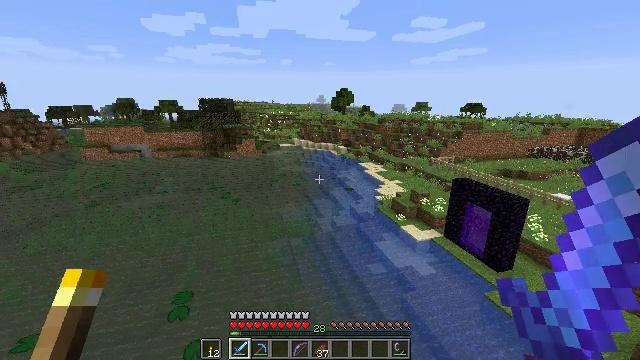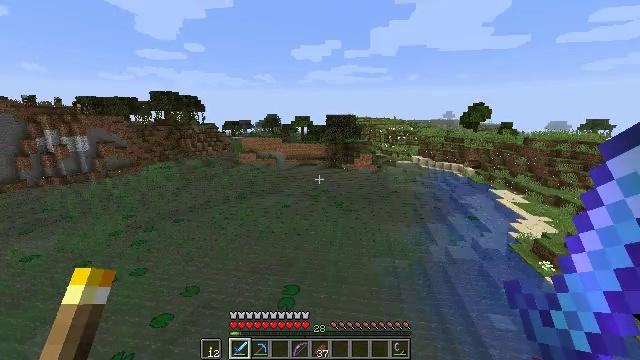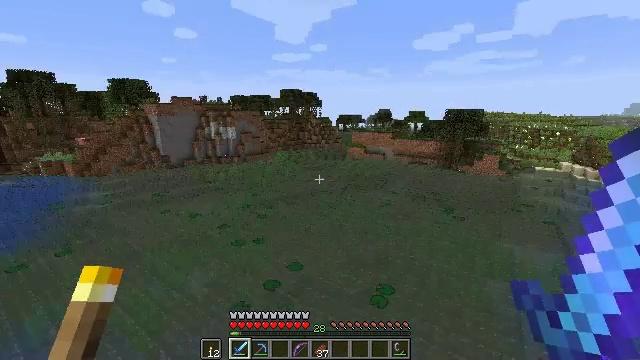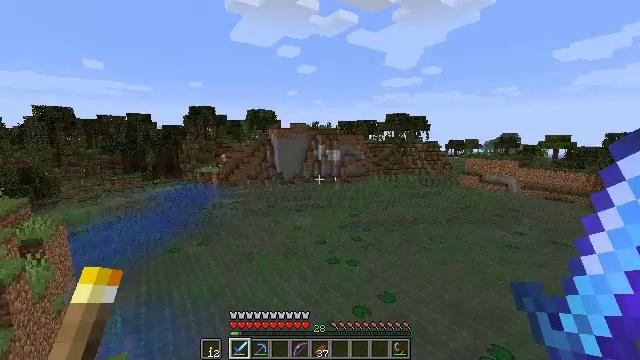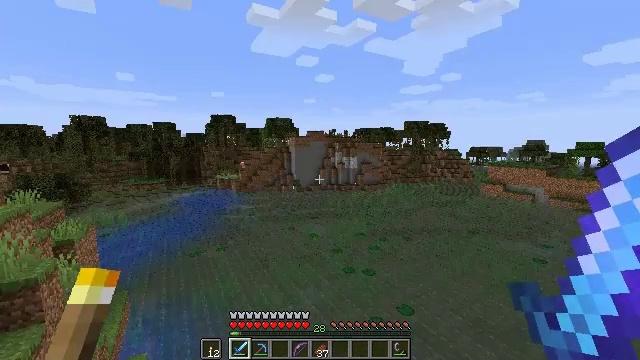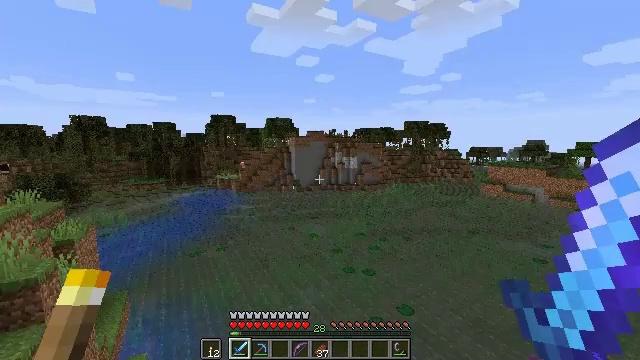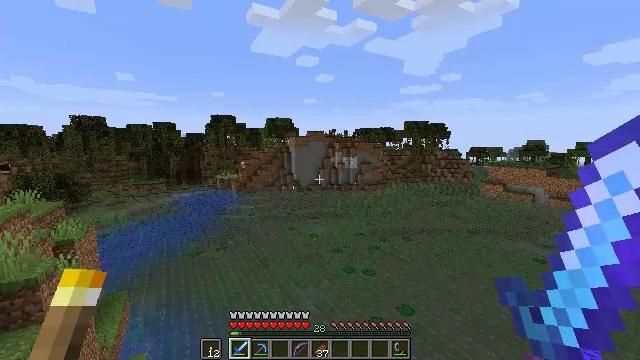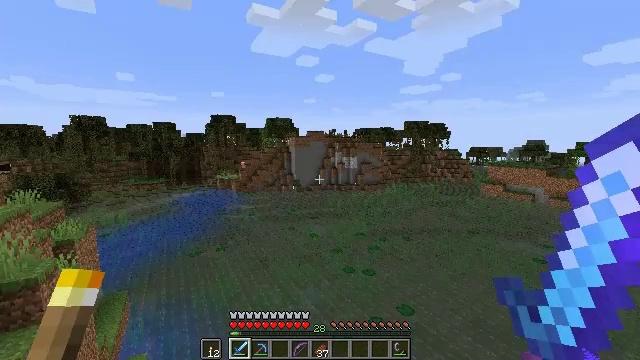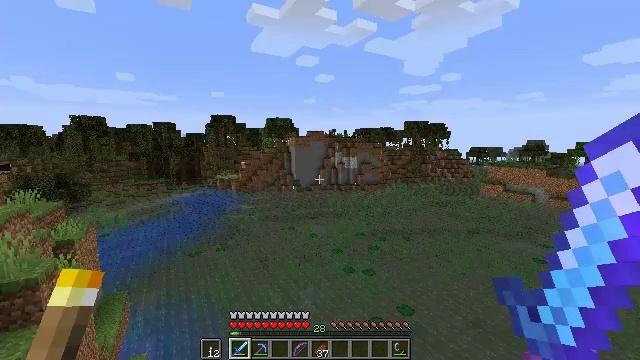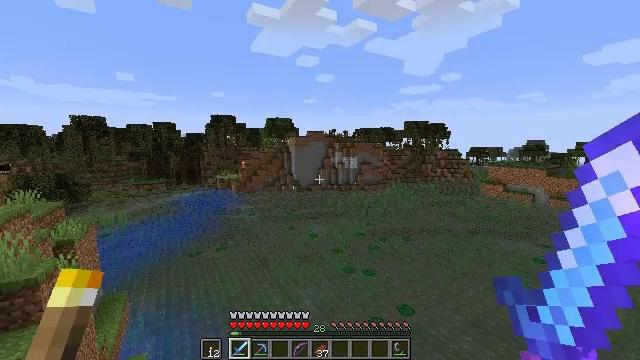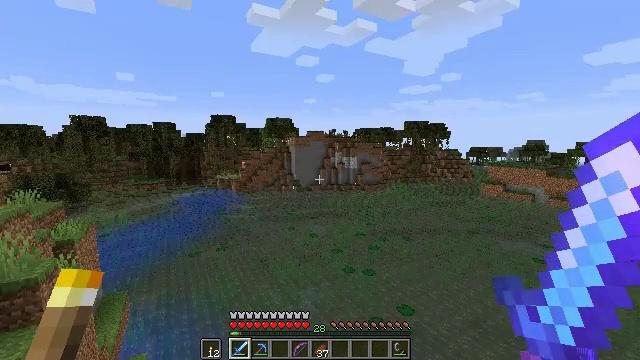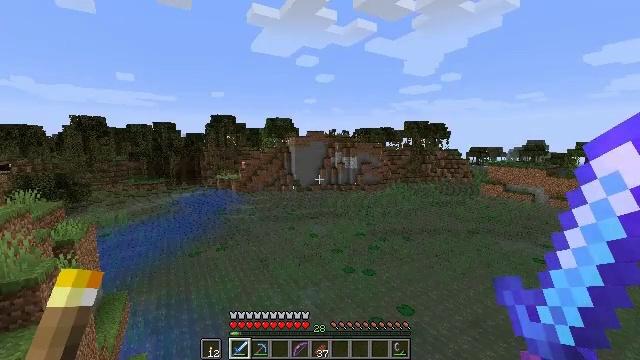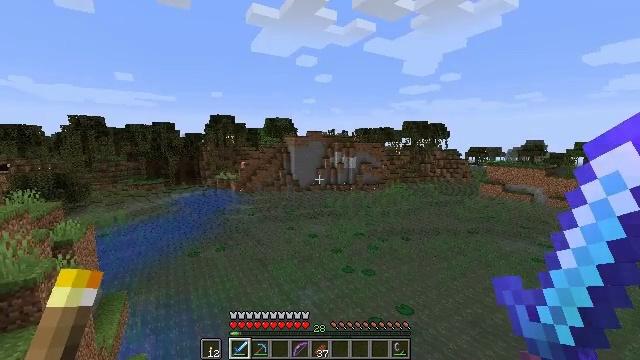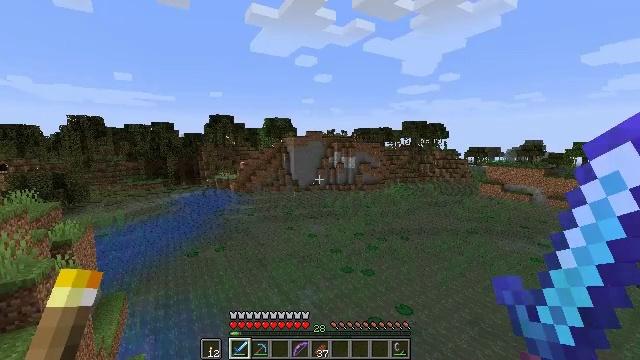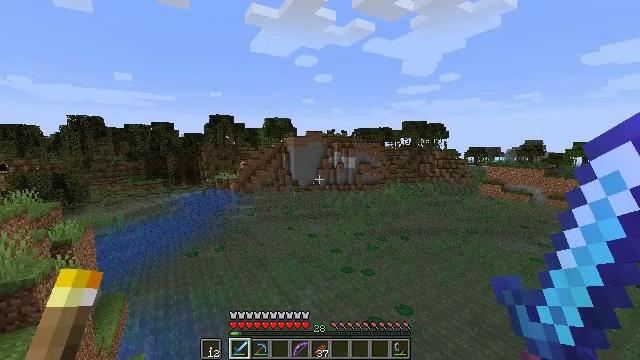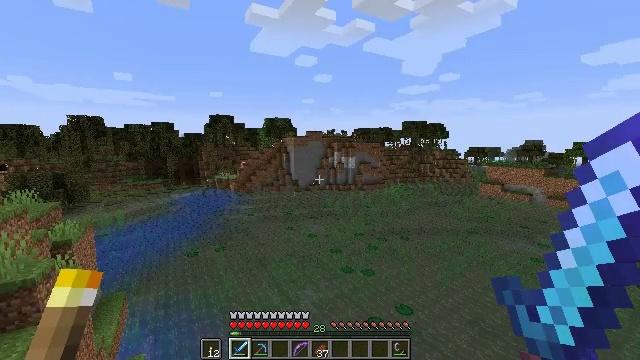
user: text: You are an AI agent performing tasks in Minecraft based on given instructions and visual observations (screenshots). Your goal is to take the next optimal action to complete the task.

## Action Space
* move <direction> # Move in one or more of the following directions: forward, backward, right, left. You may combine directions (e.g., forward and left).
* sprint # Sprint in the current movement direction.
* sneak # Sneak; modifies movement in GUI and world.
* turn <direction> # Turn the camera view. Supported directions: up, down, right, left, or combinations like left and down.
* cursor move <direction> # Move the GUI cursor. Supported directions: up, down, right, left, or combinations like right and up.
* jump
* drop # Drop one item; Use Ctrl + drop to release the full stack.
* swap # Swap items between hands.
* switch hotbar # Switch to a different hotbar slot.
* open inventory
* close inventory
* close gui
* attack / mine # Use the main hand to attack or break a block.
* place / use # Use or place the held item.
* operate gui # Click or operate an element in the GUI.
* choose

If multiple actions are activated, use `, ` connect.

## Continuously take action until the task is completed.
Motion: motion action
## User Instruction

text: Break the melon to get slices.
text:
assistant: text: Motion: turn left and up
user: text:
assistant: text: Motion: turn left and down
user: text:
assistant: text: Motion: turn left and up
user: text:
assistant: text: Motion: turn left and up
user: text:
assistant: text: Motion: no_op
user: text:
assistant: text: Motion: no_op
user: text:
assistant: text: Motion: no_op
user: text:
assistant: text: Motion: no_op
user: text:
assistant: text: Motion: no_op
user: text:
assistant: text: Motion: no_op
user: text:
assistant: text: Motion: no_op
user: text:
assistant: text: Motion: no_op
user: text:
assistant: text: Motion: no_op
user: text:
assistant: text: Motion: no_op
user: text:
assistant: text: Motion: no_op
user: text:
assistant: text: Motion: no_op
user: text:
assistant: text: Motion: no_op
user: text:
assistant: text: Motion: no_op
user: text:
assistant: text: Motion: turn down
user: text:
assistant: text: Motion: turn left and down
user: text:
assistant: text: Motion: turn down
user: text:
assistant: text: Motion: turn down
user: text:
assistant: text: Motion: no_op
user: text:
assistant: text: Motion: no_op
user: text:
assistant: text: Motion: no_op
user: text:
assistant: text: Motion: no_op
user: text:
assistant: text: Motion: no_op
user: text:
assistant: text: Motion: no_op
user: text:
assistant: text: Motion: no_op
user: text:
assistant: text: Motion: no_op